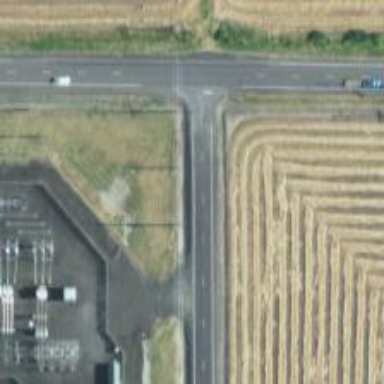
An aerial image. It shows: Power pole.